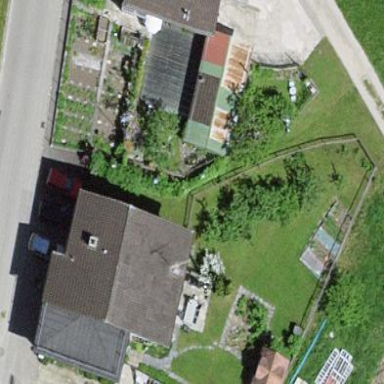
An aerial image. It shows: Residential building.